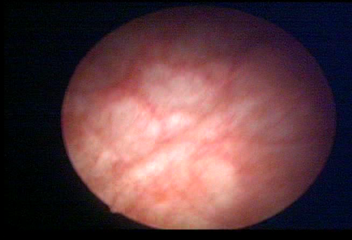
Modality: WLC
Class: Normal mucosa
Bladder cancer association: No